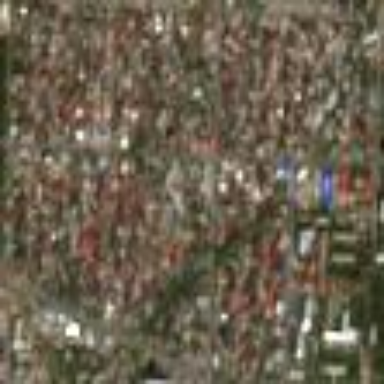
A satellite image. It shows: Residential area with detached houses.